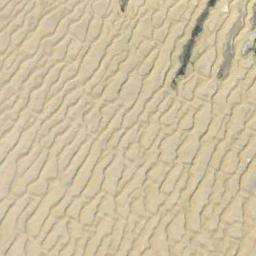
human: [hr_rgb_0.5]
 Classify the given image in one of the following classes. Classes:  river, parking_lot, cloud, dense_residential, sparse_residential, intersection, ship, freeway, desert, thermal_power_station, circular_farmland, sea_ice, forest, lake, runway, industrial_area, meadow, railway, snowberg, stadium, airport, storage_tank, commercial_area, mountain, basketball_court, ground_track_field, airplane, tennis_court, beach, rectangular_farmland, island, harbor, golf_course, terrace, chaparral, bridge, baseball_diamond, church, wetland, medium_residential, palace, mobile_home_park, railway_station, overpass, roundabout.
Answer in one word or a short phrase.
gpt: desert